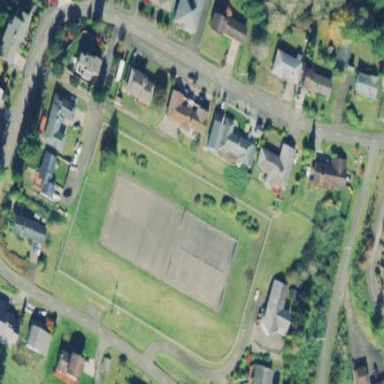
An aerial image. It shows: Tennis court on pitch designated for leisure land.